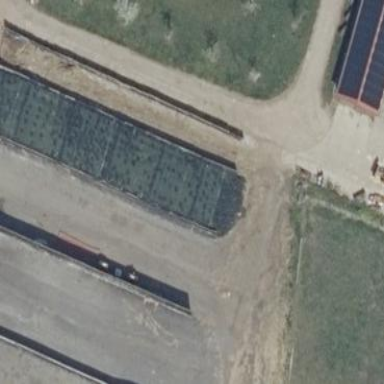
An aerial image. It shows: Bunker silo.